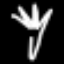
Label: fork